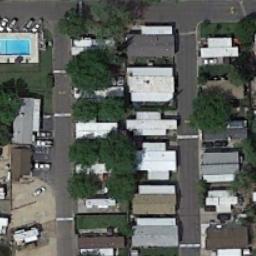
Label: mobile_home_park